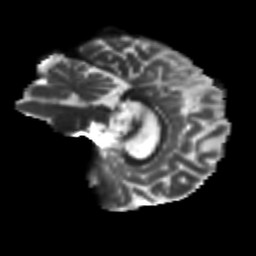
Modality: T2w
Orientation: sagittal
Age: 22
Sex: male
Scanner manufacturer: siemens
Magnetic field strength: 3 T
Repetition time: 8.6 s
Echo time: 0.095 s